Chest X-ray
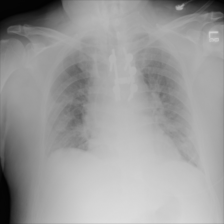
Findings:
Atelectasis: negative
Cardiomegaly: negative
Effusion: negative
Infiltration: negative
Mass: negative
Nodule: negative
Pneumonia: negative
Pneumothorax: negative
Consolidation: negative
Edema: negative
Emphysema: negative
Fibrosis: negative
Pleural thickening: negative
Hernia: negative